Aerial crown-view tile of a tropical tree (Barro Colorado Island, Panama), acquired 20250818:
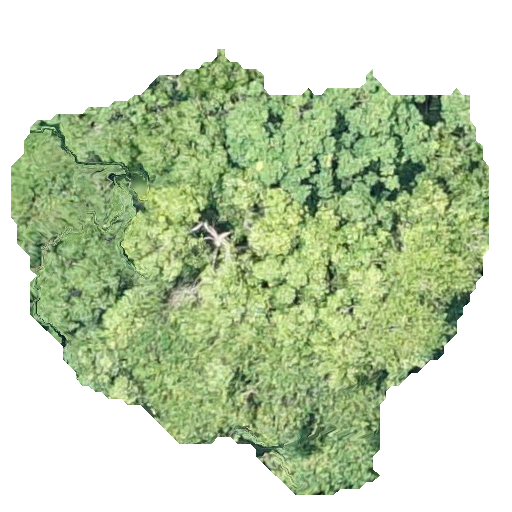
Species: Ocotea leptobotra
GBIF accepted scientific name: Ocotea leptobotra
Crown area: 210.097 m²